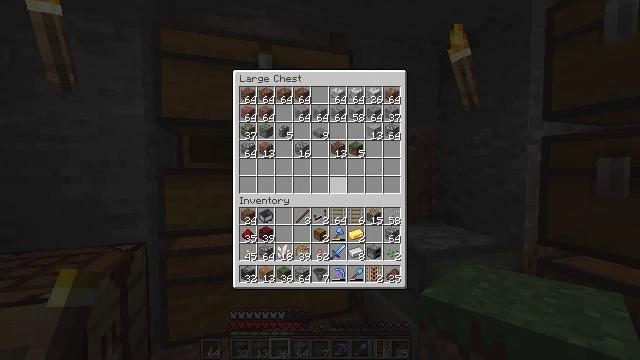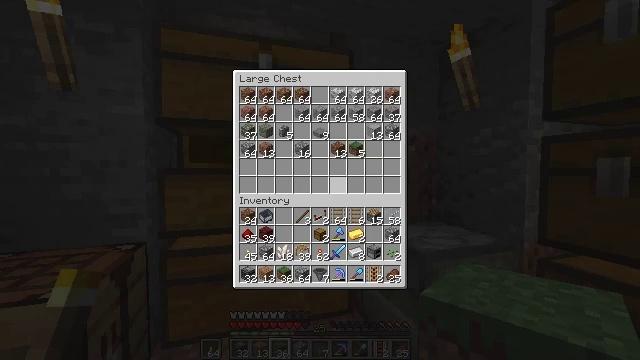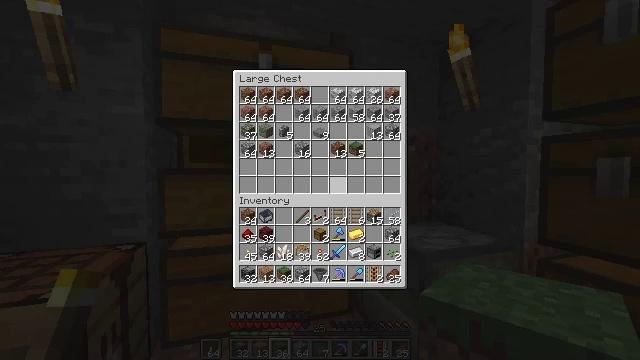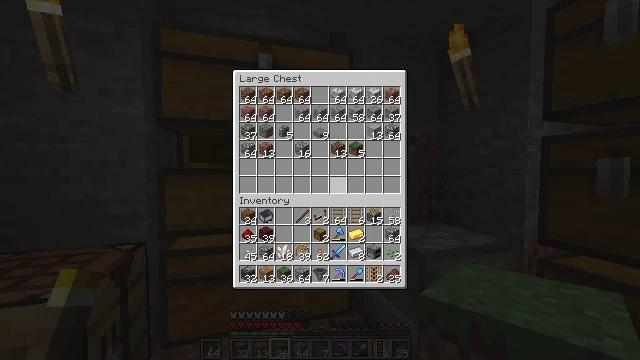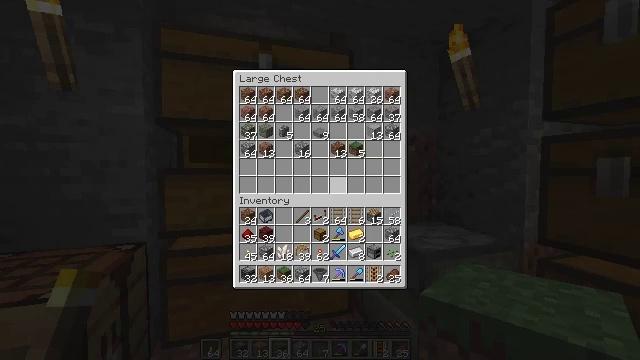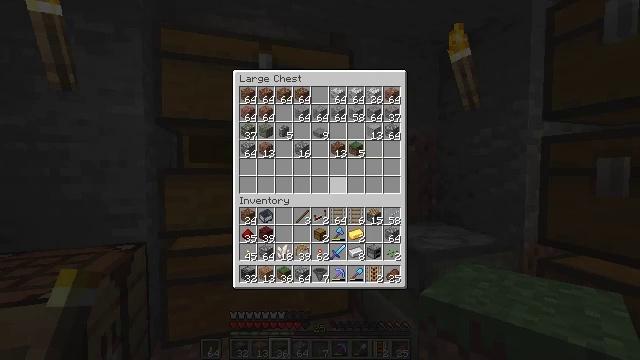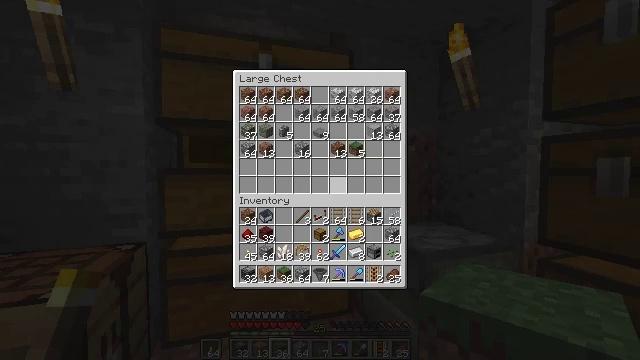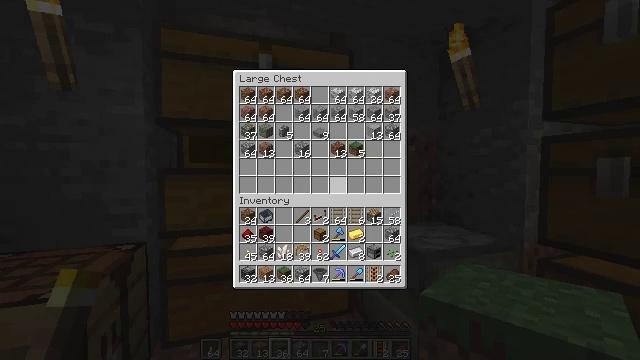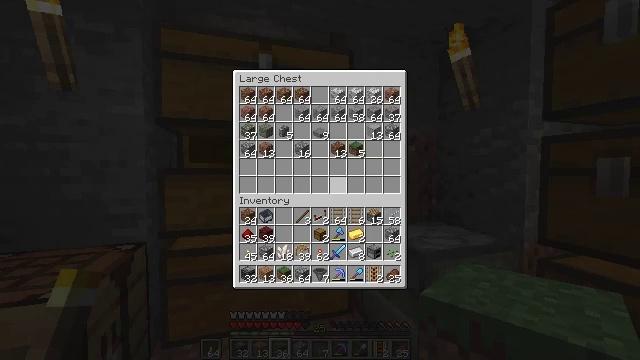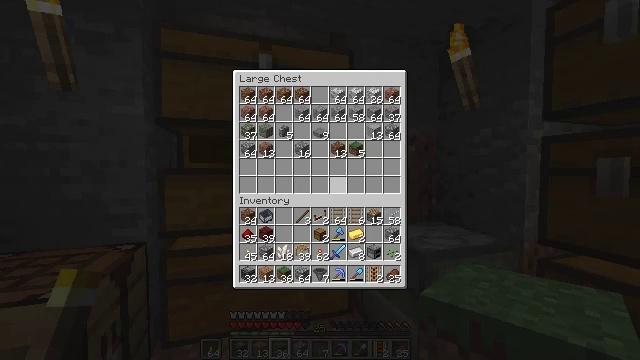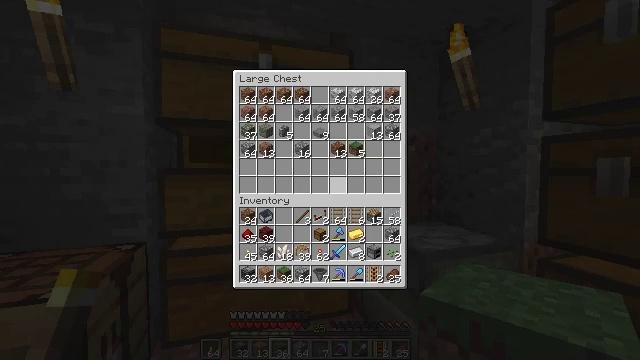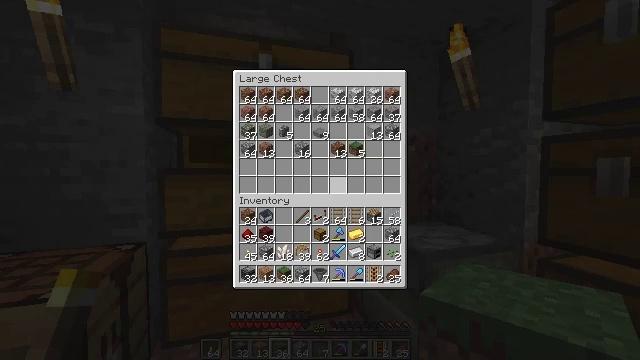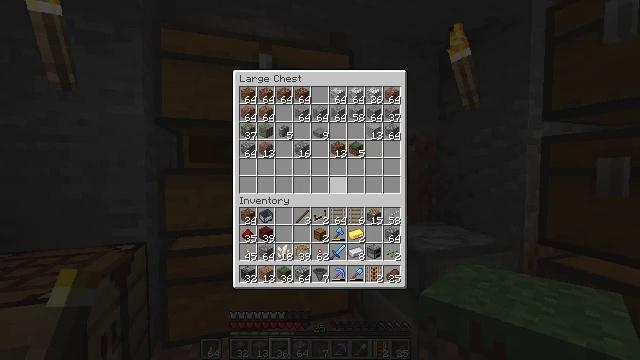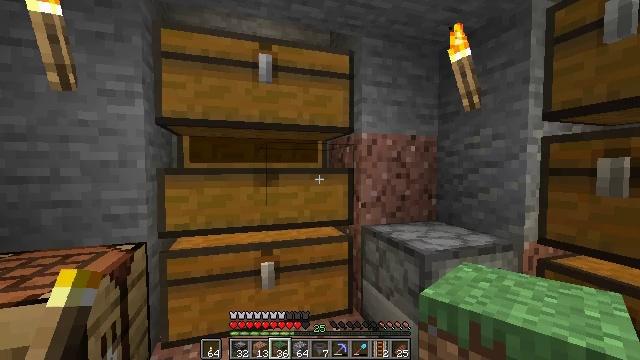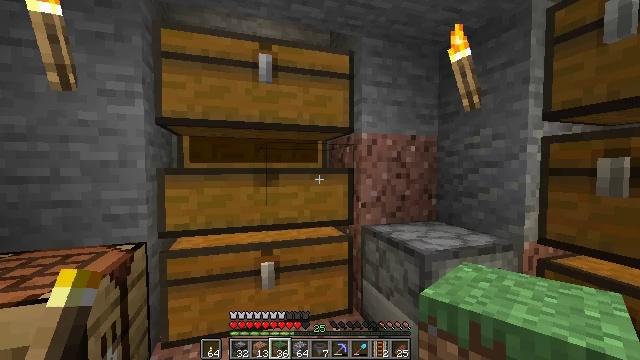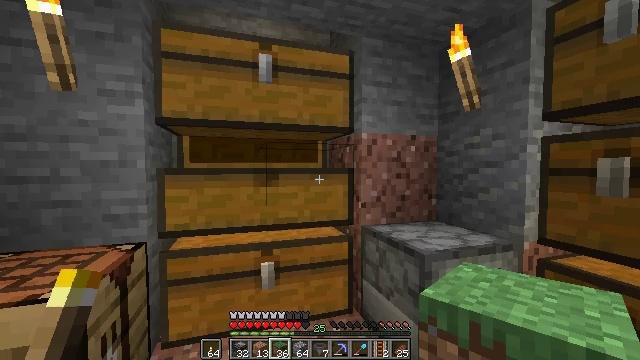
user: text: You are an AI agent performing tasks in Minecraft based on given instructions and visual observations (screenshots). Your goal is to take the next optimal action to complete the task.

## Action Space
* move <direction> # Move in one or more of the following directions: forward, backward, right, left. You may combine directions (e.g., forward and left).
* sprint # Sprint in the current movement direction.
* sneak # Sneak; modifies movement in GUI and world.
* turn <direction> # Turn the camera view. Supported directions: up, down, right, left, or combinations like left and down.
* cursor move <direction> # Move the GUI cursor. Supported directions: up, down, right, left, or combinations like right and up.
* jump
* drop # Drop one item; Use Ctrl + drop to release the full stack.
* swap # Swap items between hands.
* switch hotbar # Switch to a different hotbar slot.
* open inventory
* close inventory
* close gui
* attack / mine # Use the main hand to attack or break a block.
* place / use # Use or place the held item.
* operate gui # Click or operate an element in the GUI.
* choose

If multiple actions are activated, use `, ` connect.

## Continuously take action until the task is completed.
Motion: motion action
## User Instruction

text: Combine resources to make a piston.
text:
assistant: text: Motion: no_op
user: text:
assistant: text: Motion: no_op
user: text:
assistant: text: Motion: no_op
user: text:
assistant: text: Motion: no_op
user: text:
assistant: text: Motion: no_op
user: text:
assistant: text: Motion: no_op
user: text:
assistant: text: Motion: no_op
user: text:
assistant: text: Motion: no_op
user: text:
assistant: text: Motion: no_op
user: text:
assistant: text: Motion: no_op
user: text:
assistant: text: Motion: no_op
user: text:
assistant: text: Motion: no_op
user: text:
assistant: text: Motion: no_op
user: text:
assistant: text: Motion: close gui
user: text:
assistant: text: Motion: no_op
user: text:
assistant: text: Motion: no_op
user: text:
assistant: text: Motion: turn up
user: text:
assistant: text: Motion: turn left and up
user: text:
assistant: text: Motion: turn left and up
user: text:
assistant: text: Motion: turn left and up
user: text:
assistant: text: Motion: use / place
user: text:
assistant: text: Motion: use / place
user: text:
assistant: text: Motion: use / place
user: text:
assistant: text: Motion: use / place
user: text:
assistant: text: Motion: no_op
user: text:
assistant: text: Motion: open gui
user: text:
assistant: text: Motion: no_op
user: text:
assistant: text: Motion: no_op
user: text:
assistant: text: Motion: no_op
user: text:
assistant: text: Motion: no_op